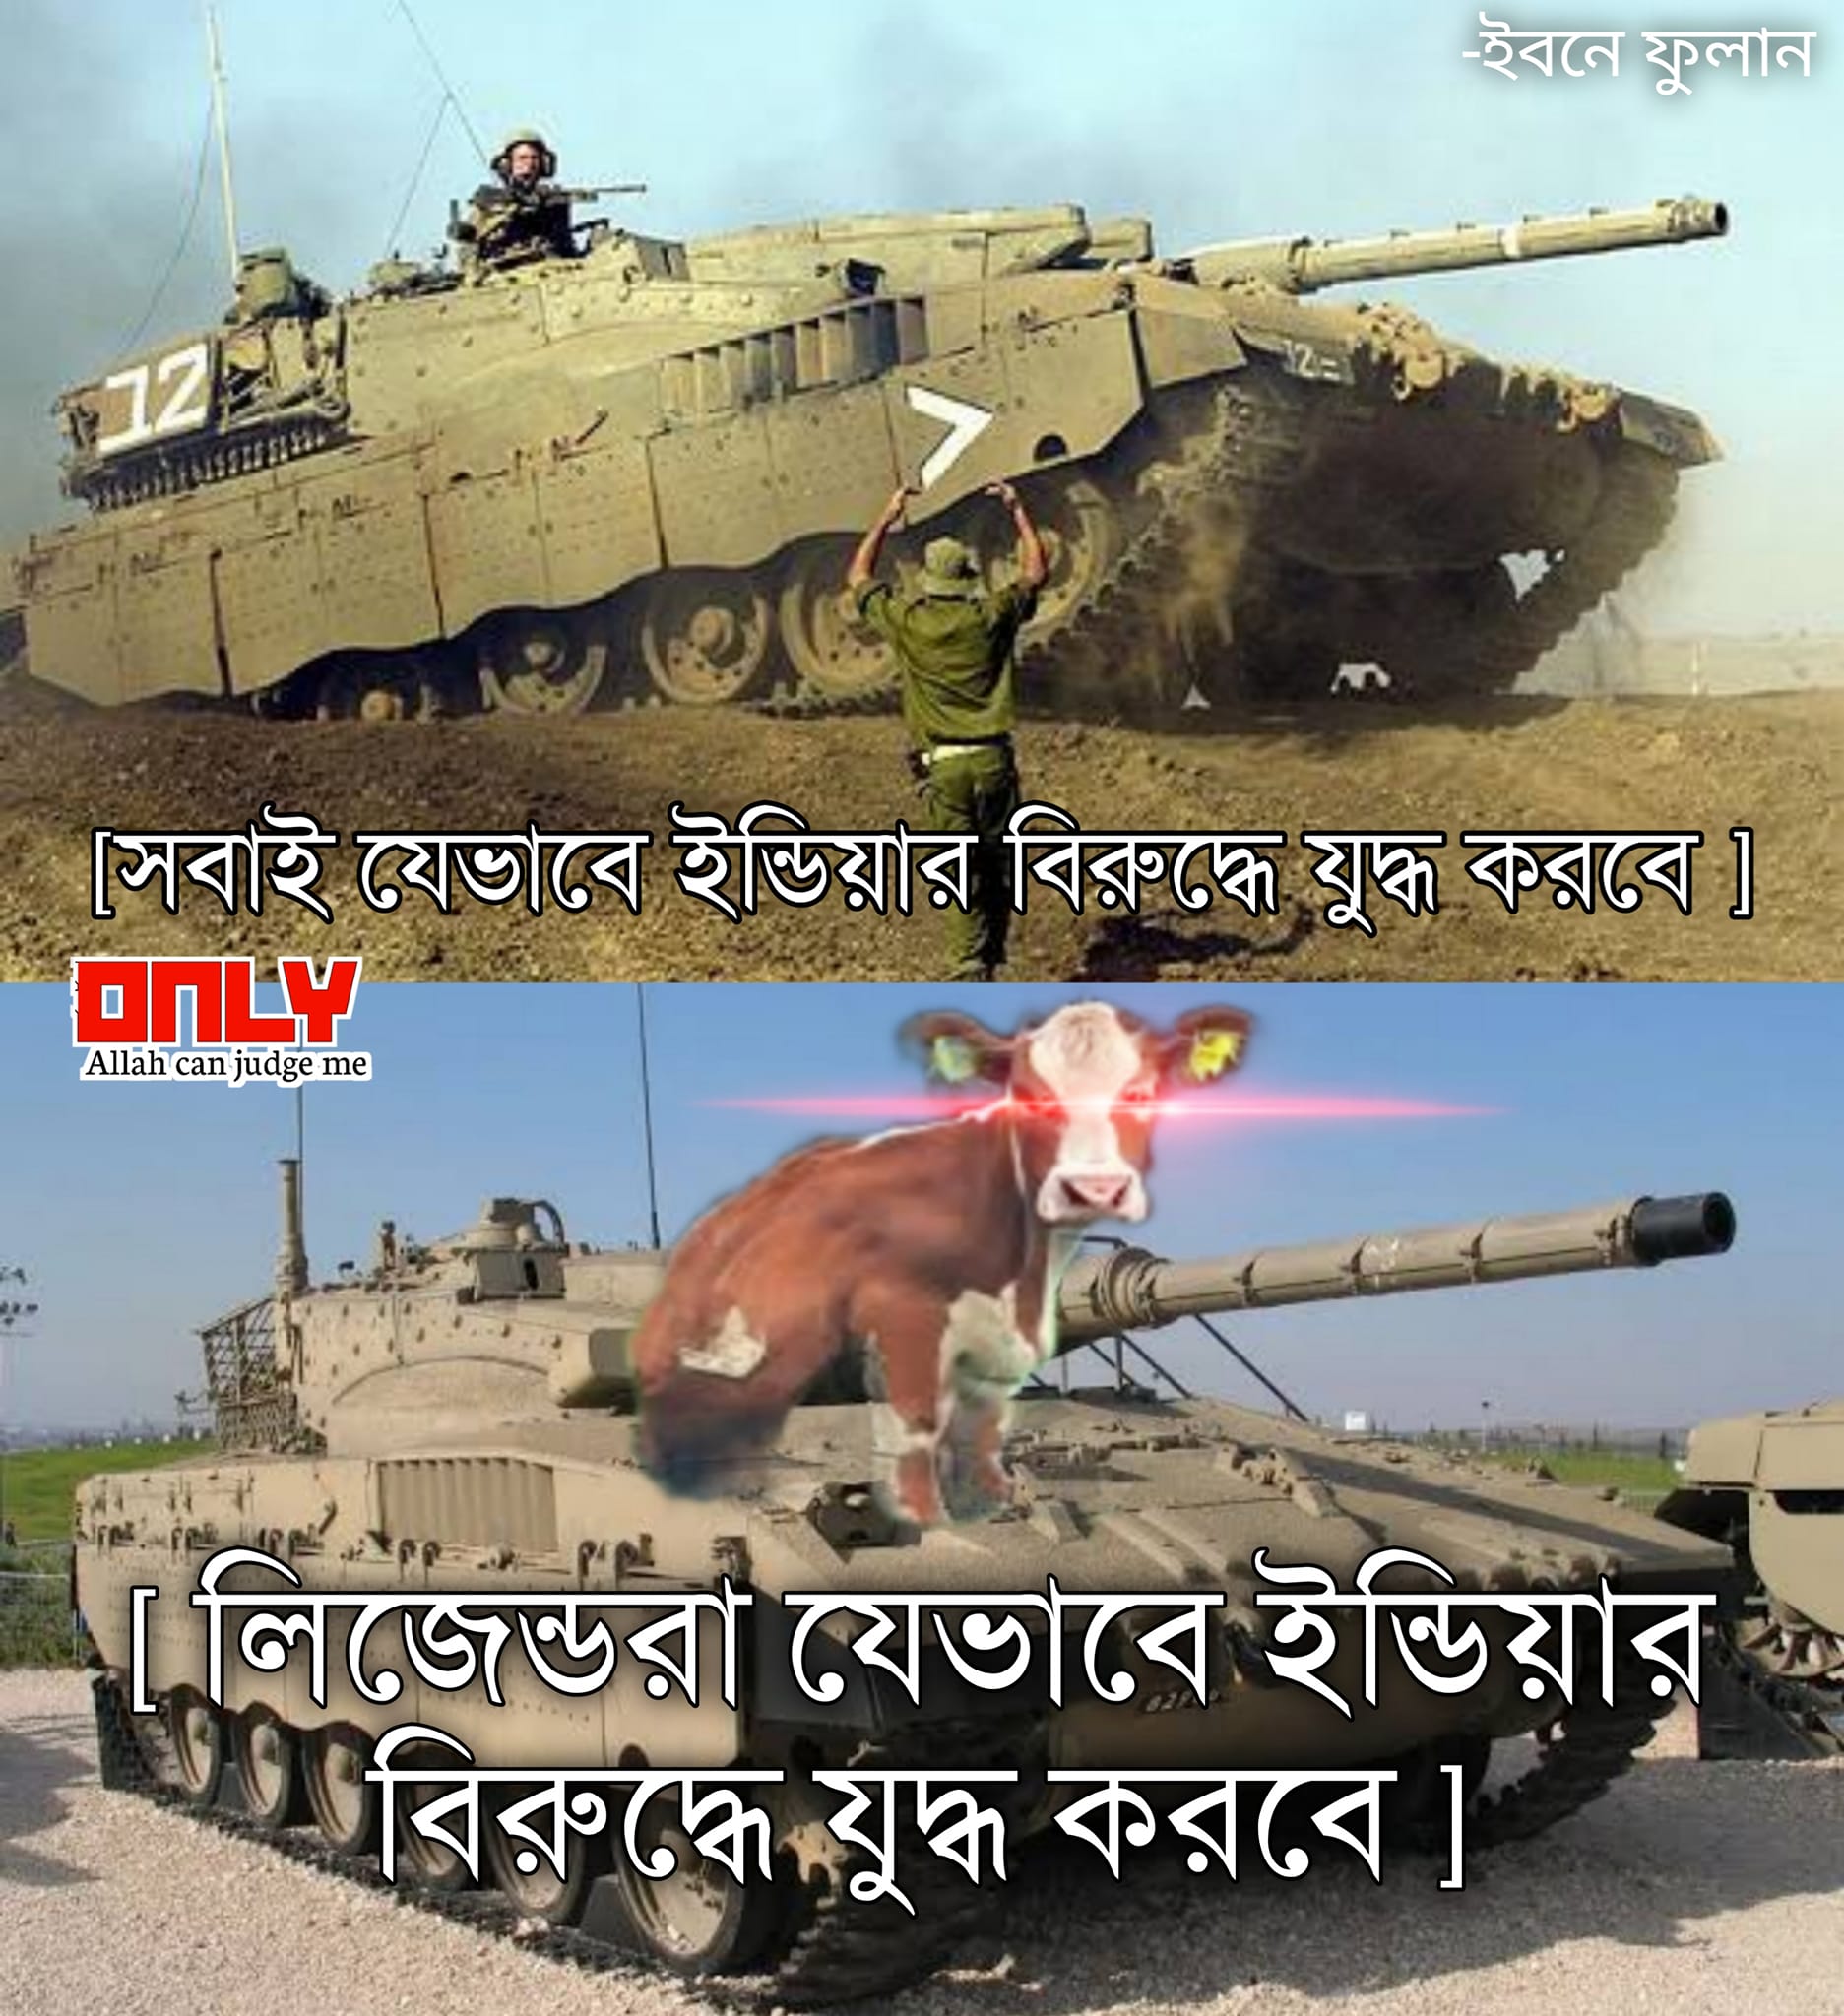
Text: সবাই যেভাবে ভারতের বিরুদ্ধে যুদ্ধ করবে লিজেন্ডরা যেভাবে ভারতের বিরুদ্ধে যুদ্ধ করবে
Label: Hate
Hate category: Political
Targeted group: Organization